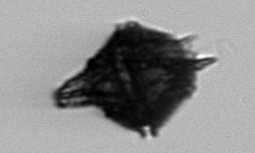
Label: Gonyaulax